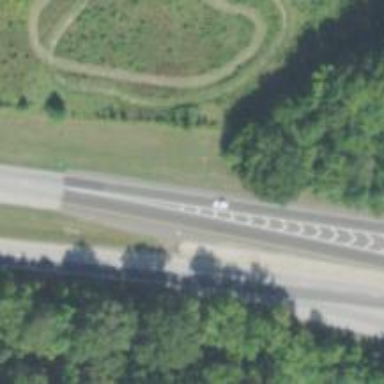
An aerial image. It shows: Secondary road with expressway characteristics.